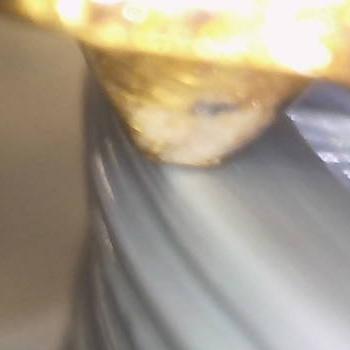
Flow rate: 100%